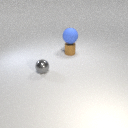
small brown metal cylinder below large blue rubber sphere